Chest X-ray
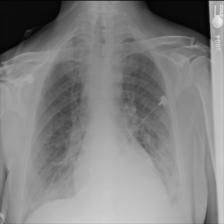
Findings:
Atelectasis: negative
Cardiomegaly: negative
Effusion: negative
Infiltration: negative
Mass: negative
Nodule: negative
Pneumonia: negative
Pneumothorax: negative
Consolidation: negative
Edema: negative
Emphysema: negative
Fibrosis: negative
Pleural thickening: negative
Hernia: negative